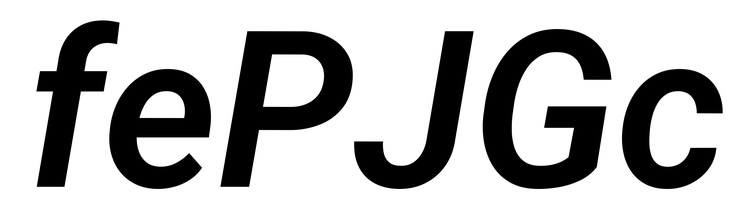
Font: Roboto-Italic_SemiBold_Italic